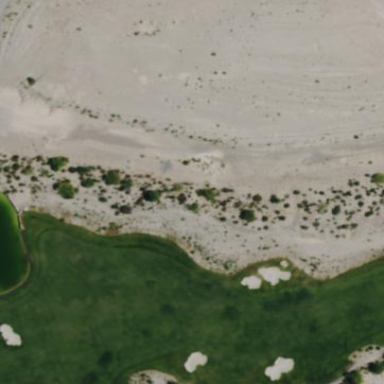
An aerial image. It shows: Rough area on grassy golf course.